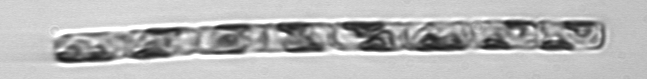
Label: Guinardia_delicatula